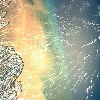
Label: water